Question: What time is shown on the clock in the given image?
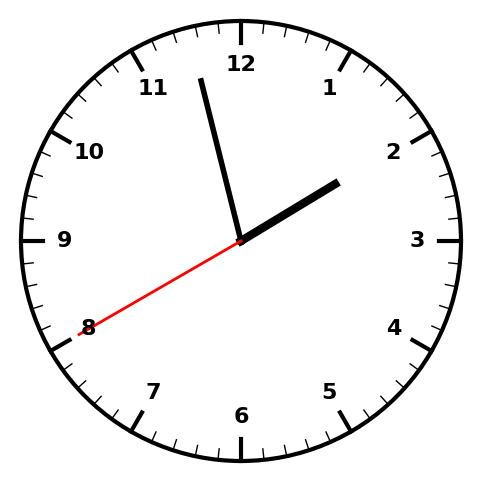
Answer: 01:57:40